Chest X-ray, AP view. Patient: 32 years old, sex F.
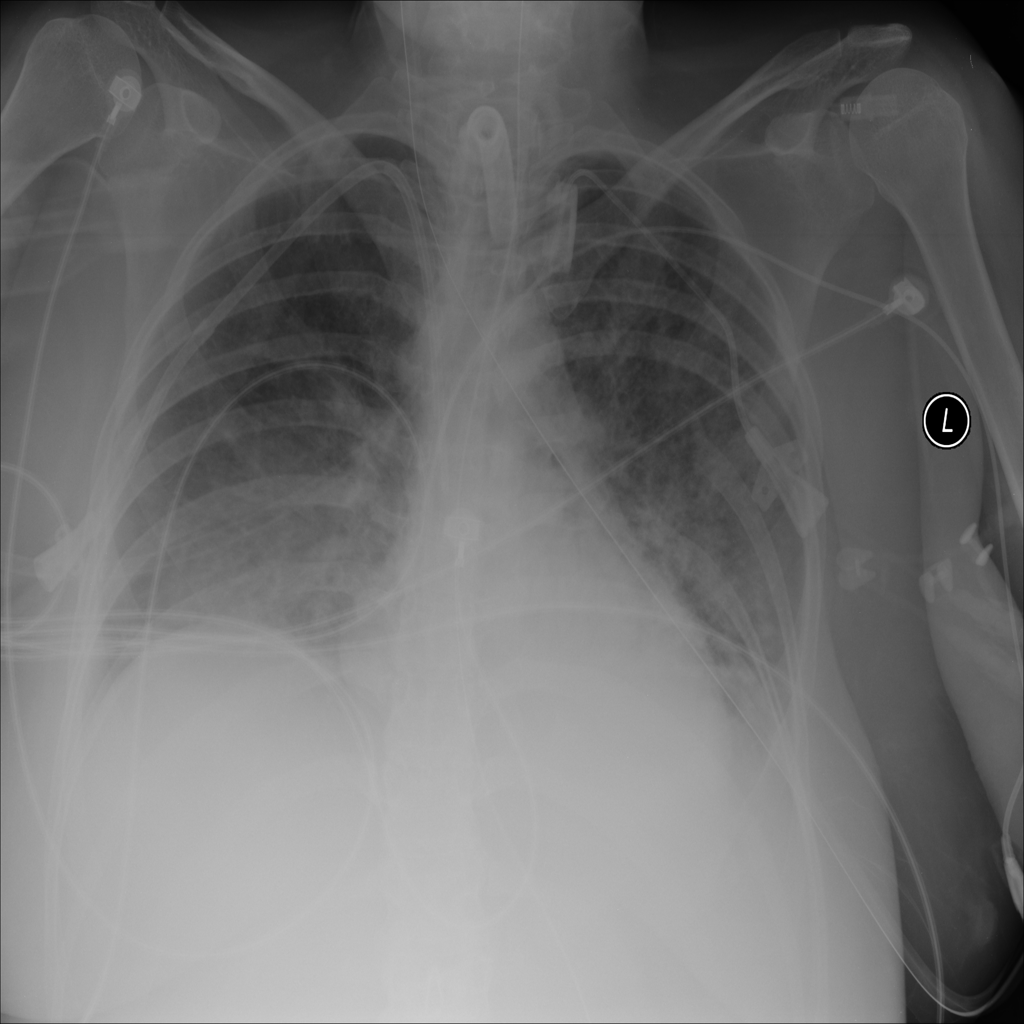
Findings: Atelectasis, Consolidation, Infiltration